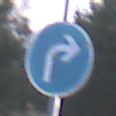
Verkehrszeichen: VorgeschriebeneFahrtrichtungRechts
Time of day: MorningAfternoon
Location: Outdoor (Nature)
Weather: PartlyCloudy
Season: NotSpecified
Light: Natural